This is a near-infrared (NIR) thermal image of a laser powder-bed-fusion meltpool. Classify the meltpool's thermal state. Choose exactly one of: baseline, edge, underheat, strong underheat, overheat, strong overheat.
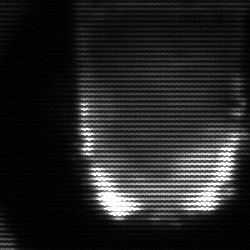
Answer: baseline